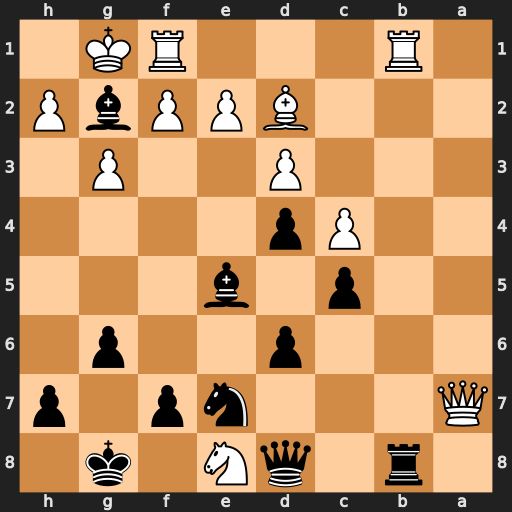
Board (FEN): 1r1qN1k1/Q3np1p/3p2p1/2p1b3/2Pp4/3P2P1/3BPPbP/1R3RK1
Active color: b
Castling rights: -
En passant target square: -
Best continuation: Ra8 Qc7 Bxf1 Qxd8 Rxd8